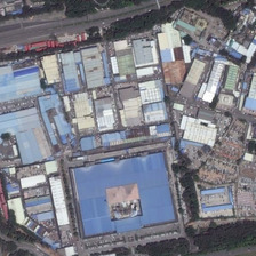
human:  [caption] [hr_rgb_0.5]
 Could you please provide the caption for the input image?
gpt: There are three edges along the Road factory.

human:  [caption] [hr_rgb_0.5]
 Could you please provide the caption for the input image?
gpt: There is a factory with roads on all three sides.

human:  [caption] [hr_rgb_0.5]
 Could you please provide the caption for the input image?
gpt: There is a factory, along three sides of the road.

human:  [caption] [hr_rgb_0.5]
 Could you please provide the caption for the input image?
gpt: the crowded industrial includes blue and white plants .

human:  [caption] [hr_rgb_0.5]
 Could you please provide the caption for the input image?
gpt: There's a factory with roads along three of its edges.